Aerial crown-view tile of a tropical tree (Barro Colorado Island, Panama), acquired 20240813:
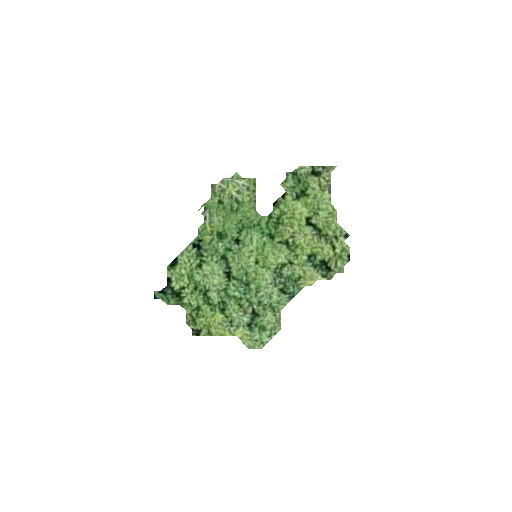
Species: Protium tenuifolium
GBIF accepted scientific name: Protium tenuifolium
Crown area: 31.327 m²